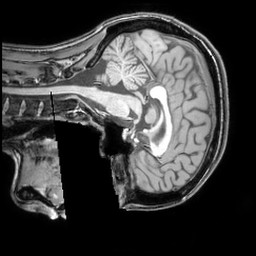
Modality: T1w
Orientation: sagittal
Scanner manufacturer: philips
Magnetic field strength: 3 T
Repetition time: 0.008071 s
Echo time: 0.003695 s